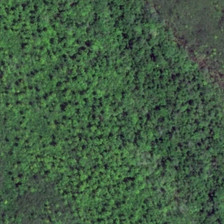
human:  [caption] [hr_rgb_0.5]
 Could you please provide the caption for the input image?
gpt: the area of the forest is very wide .

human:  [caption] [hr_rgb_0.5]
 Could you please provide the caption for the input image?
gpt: a lot of trees are planted on the land .

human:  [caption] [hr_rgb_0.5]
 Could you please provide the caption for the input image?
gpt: the area of the forest is very wide .

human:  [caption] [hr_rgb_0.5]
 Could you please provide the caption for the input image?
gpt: a lot of trees are planted on the land .

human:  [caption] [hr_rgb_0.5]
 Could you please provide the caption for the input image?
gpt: a lot of trees are planted on the land .